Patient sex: M
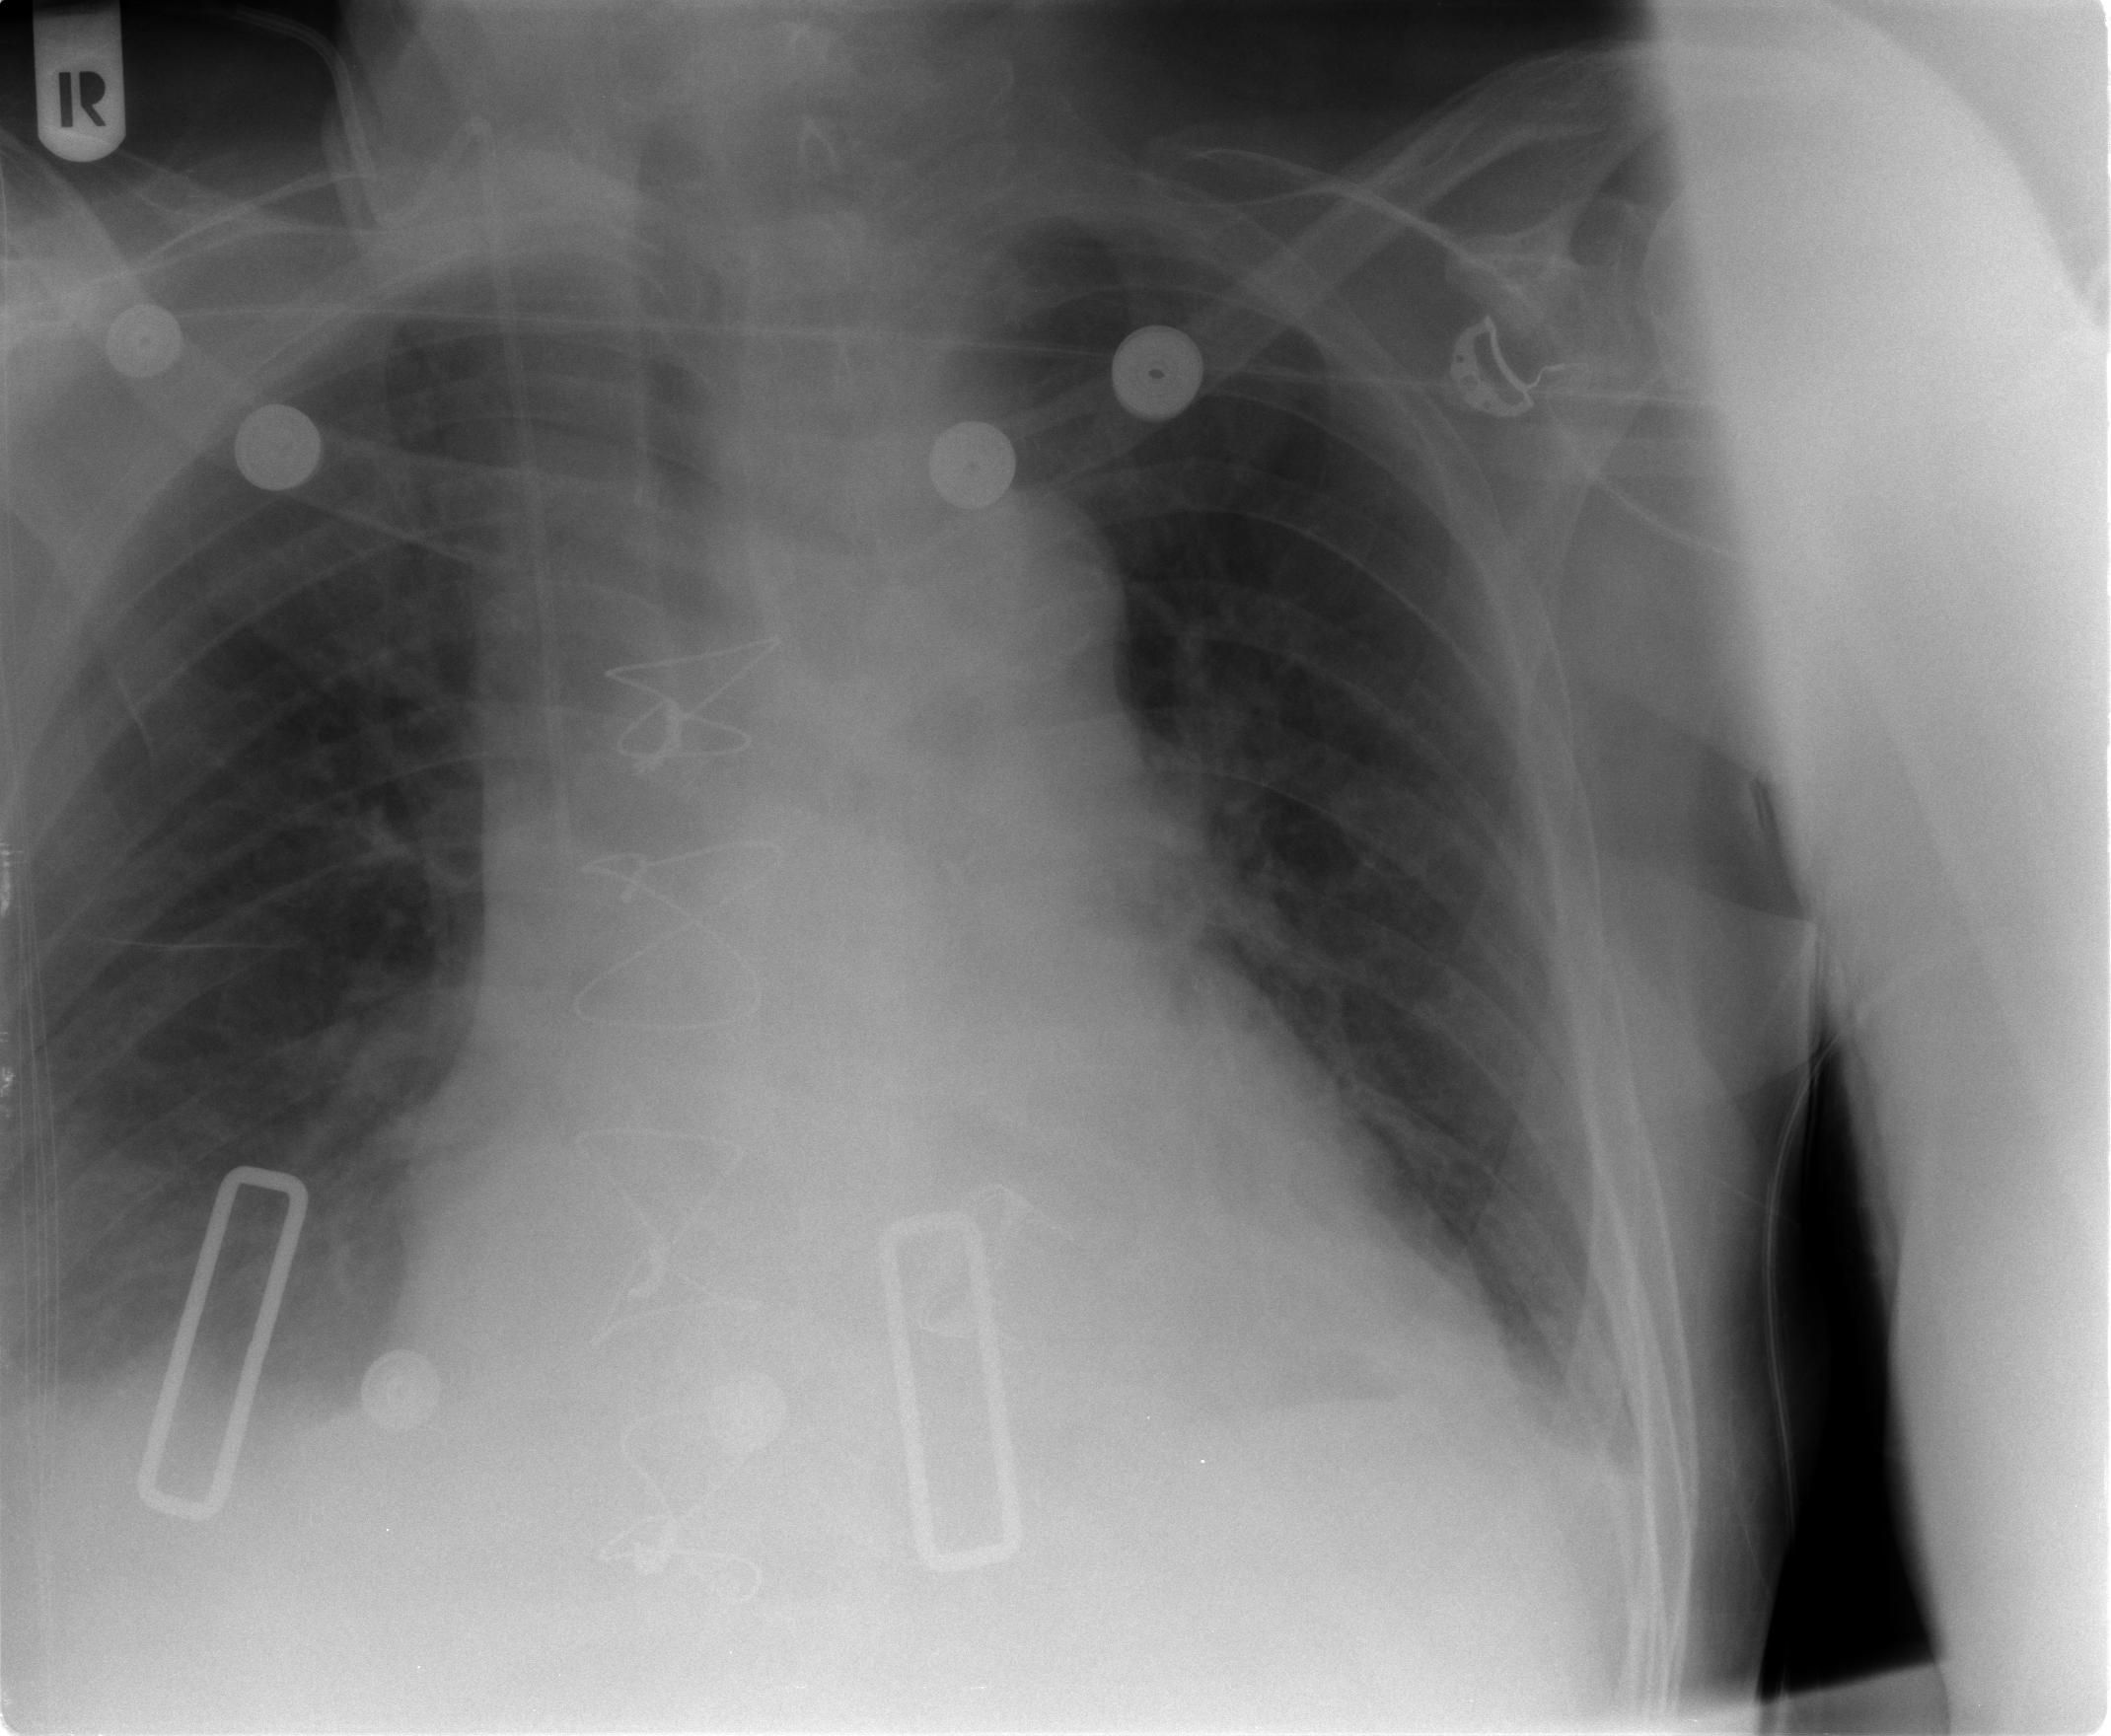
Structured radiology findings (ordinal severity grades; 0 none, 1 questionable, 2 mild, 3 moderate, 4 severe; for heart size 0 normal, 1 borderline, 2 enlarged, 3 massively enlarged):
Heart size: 2
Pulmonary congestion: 3
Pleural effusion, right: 2
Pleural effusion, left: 2
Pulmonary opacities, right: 0
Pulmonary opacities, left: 0
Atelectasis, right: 2
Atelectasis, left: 2